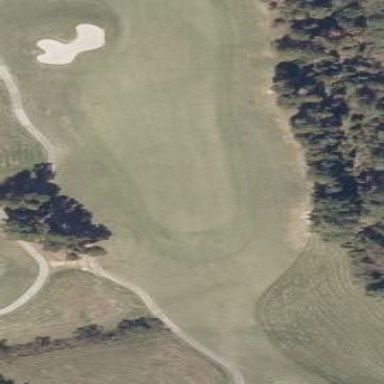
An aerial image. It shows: Golf fairway covered with lush grass.